Question: With the help of ActionBarSherlock I try to get my app running on pre 3.0 devices. There is a blue divider in the action bar, which I want to have removed.

I figured out that it isn't a divider, but part of the background graphic of the action bar. To get rid of the blue line I decided to override the background like this:
'''
<style name="MyActionBar" parent="android:Widget.Holo.ActionBar">
<item name="android:background">@drawable/black</item>
<item name="background">@drawable/black</item>
</style>
'''
I also set the background in the Java code:
'''
getSupportActionBar().setStackedBackgroundDrawable(this.getResources().getDrawable(R.drawable.black));
'''
As a result the blue line disappears on 4.x devices, but is still visible on 2.3.x devices. How do I get rid of the blue line on 2.3.x devices?
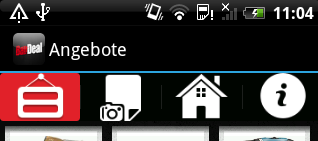
Answer: Stupid mistake: I used 'setStackedBackgroundDrawable' instead of 'setBackgroundDrawable'. It works fine with 'setBackgroundDrawable'. This is the correct method to set the background of the action bar. 'setStackedBackgroundDrawable' sets the background of the tab bar.